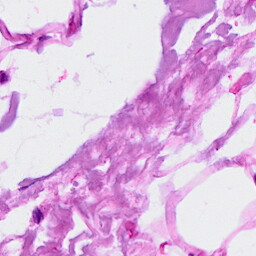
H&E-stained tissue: Breast